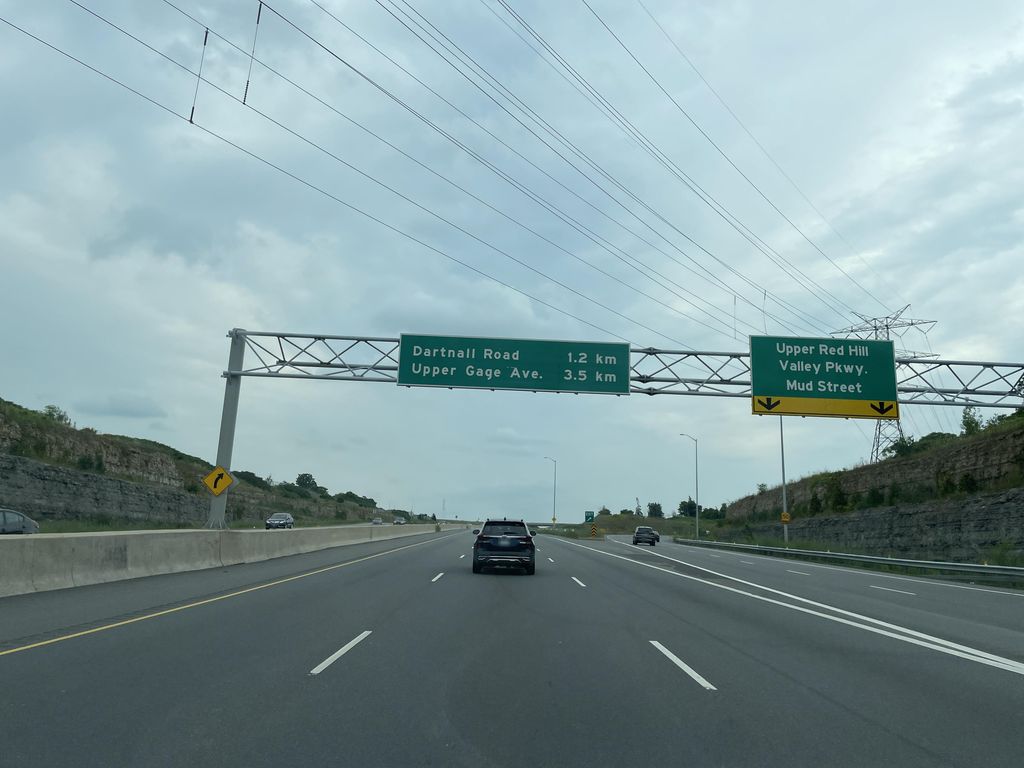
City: hamilton